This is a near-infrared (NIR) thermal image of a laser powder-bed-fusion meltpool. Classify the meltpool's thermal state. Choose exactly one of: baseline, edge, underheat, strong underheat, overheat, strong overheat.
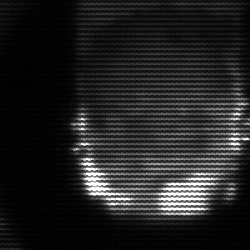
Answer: baseline